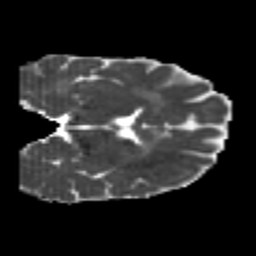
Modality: MD
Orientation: coronal
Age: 25
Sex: male
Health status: healthy
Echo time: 0.074 s